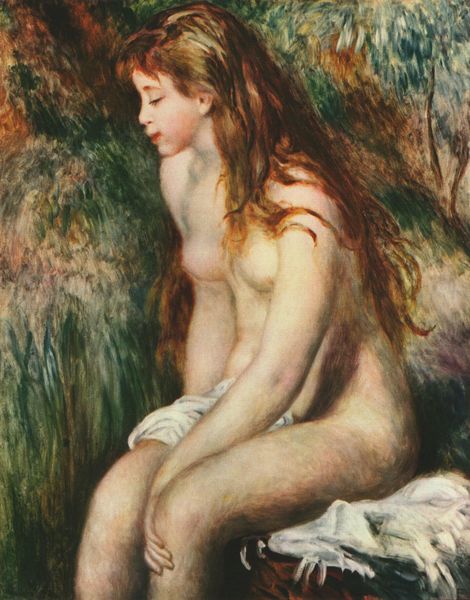
Titel: Junge Badende
Künstler: Pierre Auguste Renoir
Standort: New York (New York)
Institution: The Metropolitan Museum of Art
Schlagwörter: akt, baum, blau, blätter, dunkel, gemälde, hand, haut, laub, nackt, schatten, weiß, baden, badende, bäume, grün, impressionismus, landschaft, mädchen, ocker, sitzen, ufer, äste, ausschnitt, braun, brust, bunt, busen, degas, ellbogen, finger, frau, frisur, haar, hell, hintergrund, licht, mund, nase, ohr, orange, profil, renoir, blick, gras, rot, tuch, beige, jung, arm, arme, augen, blass, gesicht, lang, bildnis, hals, portrait, porträt, öl, ast, gräser, natur, sonne, fransen, haare, sitzend, stoff, decke, kind, saum, pflanzen, lippen, locken, wald, rund, beine, bein, brüste, wangen, farben, bank, duktus, glanz, handtuch, lciht, palme, stufe, bauch, laken, nackte, nachdenklich, verträumt, knie, schenkel, aufstützen, geschlossen, umriss, bad, rothaarig, wurzel, traum, pinsel, darstellung, pinselstrich, backe, bleich, gebückt, weich, graß, abbildung, pummelig, bund, geicht, franse, ductus, harre, haa, hare, naß, bushc, wolltuch, natut, blick gesenkt, kindliche, knubbelig, hah